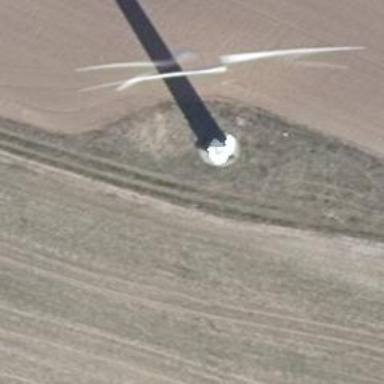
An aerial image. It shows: Wind generator is in the picture.